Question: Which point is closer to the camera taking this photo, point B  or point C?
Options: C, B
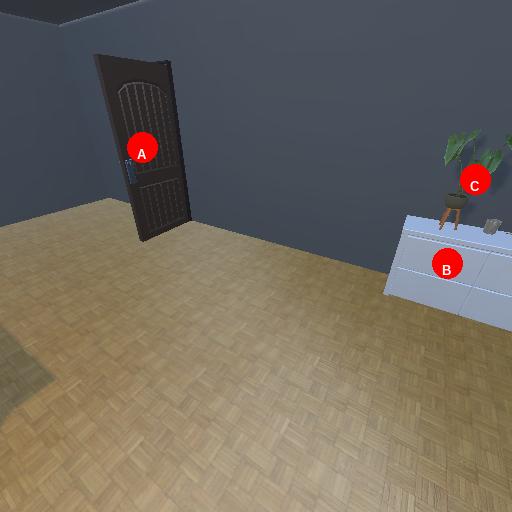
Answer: C